Question: Given the following set of xs and ys:
xs = [<PHONE>, <PHONE>, 921600, 409920]
ys = [124, 433, 853, 1449]
Fitting this with a power law in Excel yields a good approximation:

Excel found a function of the form 'a(x^b)'. How can one determine 'a' and 'b' in C#? I tried using Math.Net numerics but I don't see any method that would work for a function of this form. All the functions in the <URL> just find linear coefficients to functions of various forms but none seem to be able to determine an exponent.
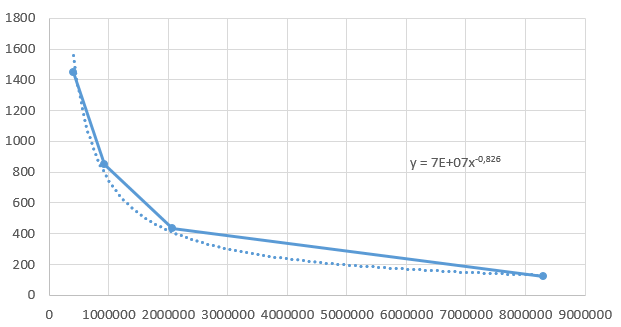
Answer: The equation you want looks like this:
'''
y = a*x^b
'''
Take the natural log of both sides:
'''
ln(y) = ln(a*x^b) = ln(a) + b*ln(x)
'''
Now you can use linear regression on the new transformed variables '(ln(x), ln(y))' and calculate the two parameters you want: 'ln(a)' and 'b'.